Interaction volume radius: 10 \u00c5
Interaction volume height: 10 \u00c5
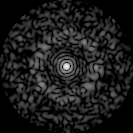
Disorder parameter: 0.8479